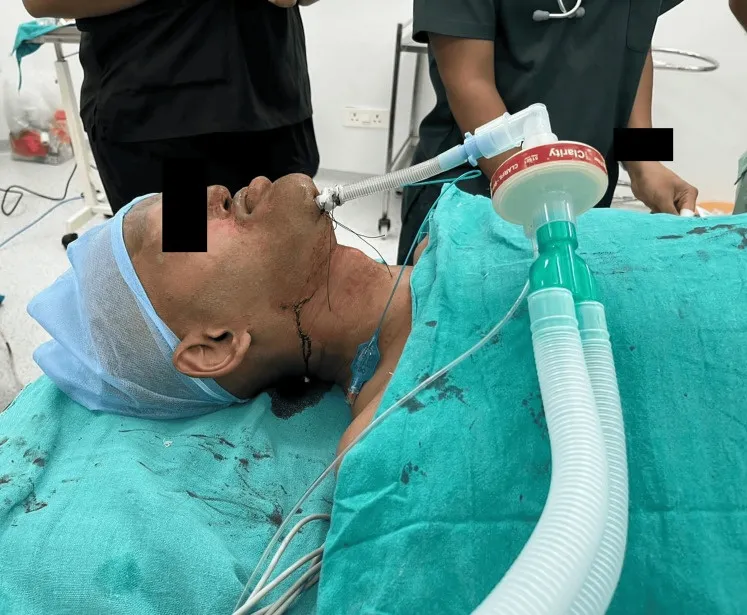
Shows facial asymmetry, an edentulous lower jaw, and mandibular prognathism.
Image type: medical_photograph (other_medical_photograph)